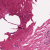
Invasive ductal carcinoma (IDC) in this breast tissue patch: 0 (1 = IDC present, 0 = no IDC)